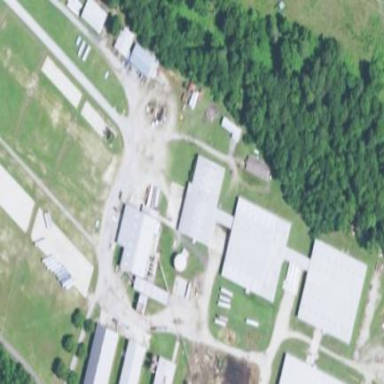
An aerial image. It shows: Industrial area that houses cotton gin.